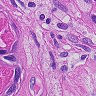
Metastatic tissue present: yes